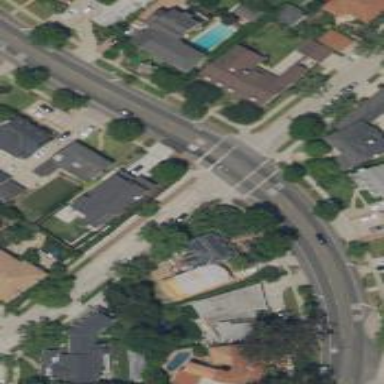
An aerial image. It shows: Marked road crossing with lines.